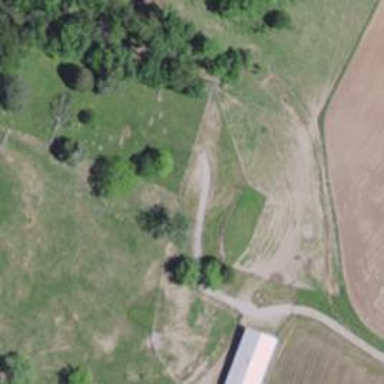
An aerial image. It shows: Cemetery.